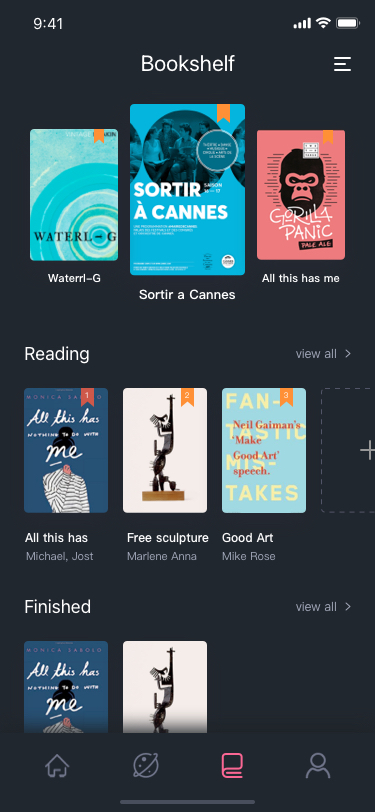
Text in this UI design:
Bookshelf
Sortir a Cannes
Waterrl-G
All this has me
Finished
view all
Reading
All this has
Michael, Jost
1
Free sculpture
Marlene Anna
2
Good Art
Mike Rose
3
view all